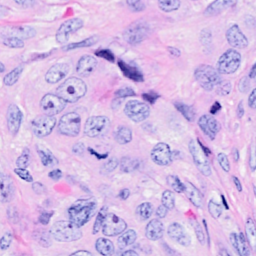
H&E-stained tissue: Breast